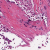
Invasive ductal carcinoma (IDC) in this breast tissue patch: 0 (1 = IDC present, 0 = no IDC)